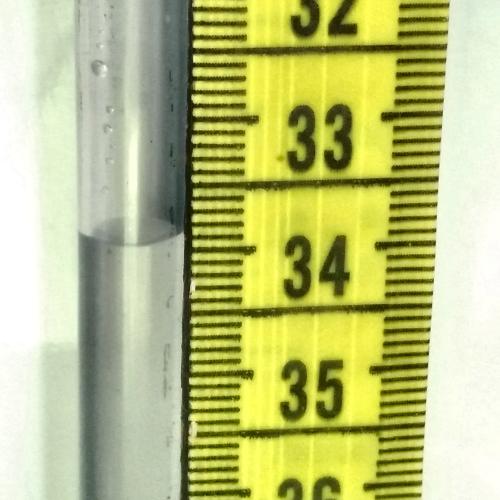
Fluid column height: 33.9 cm